Question: I have a table (field1, field 2, field3, field4),
How can I sift out only those rows which contain duplicated combinations in two adjacent columns - field3 and field4? i.e ->

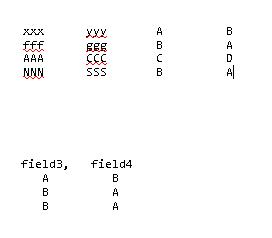
Answer: Try this:
'''
select *
from mytable t
join (
select field3, field4, count(*) from (
select field3, field4 from mytable where field3 <= field4
union all
select field4, field3 from mytable where field3 > field4) x
group by field3, field4
having count(*) > 1) y
on (t.field3 = y.field3 and t.field4 = y.field4)
or (t.field3 = y.field4 and t.field4 = y.field3)
'''
The 'union all' inner query lines up all the values, without removing duplicates (as 'union' does) into consistent columns - the where clauses ensure that rows aren't selected twice.
The inner query is then grouped with a 'having' clause to pick the duplicates.
The outer query joins to these both ways to get all the rows.